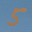
Label: 5